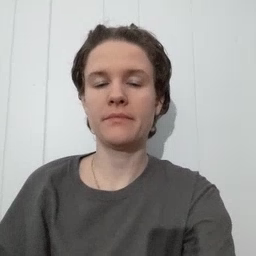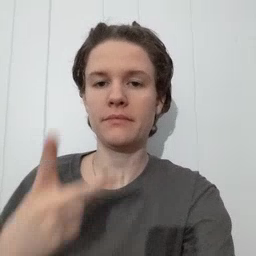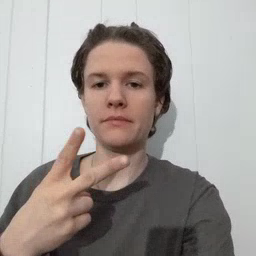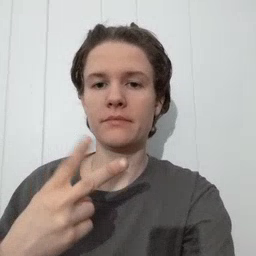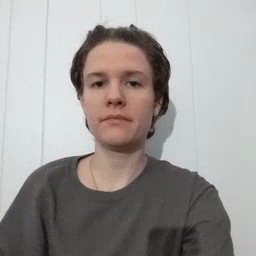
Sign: scissors